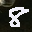
Label: 8